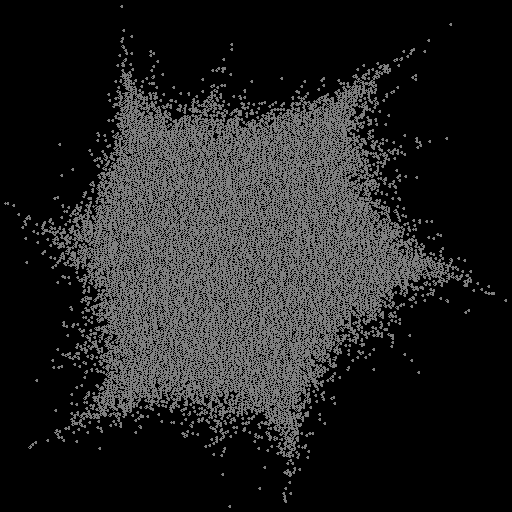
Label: bedder